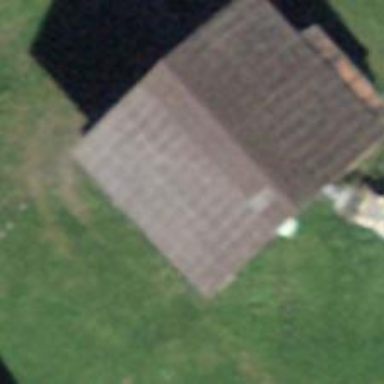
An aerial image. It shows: Rural barn.